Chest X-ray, PA view. Patient: 61 years old, sex F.
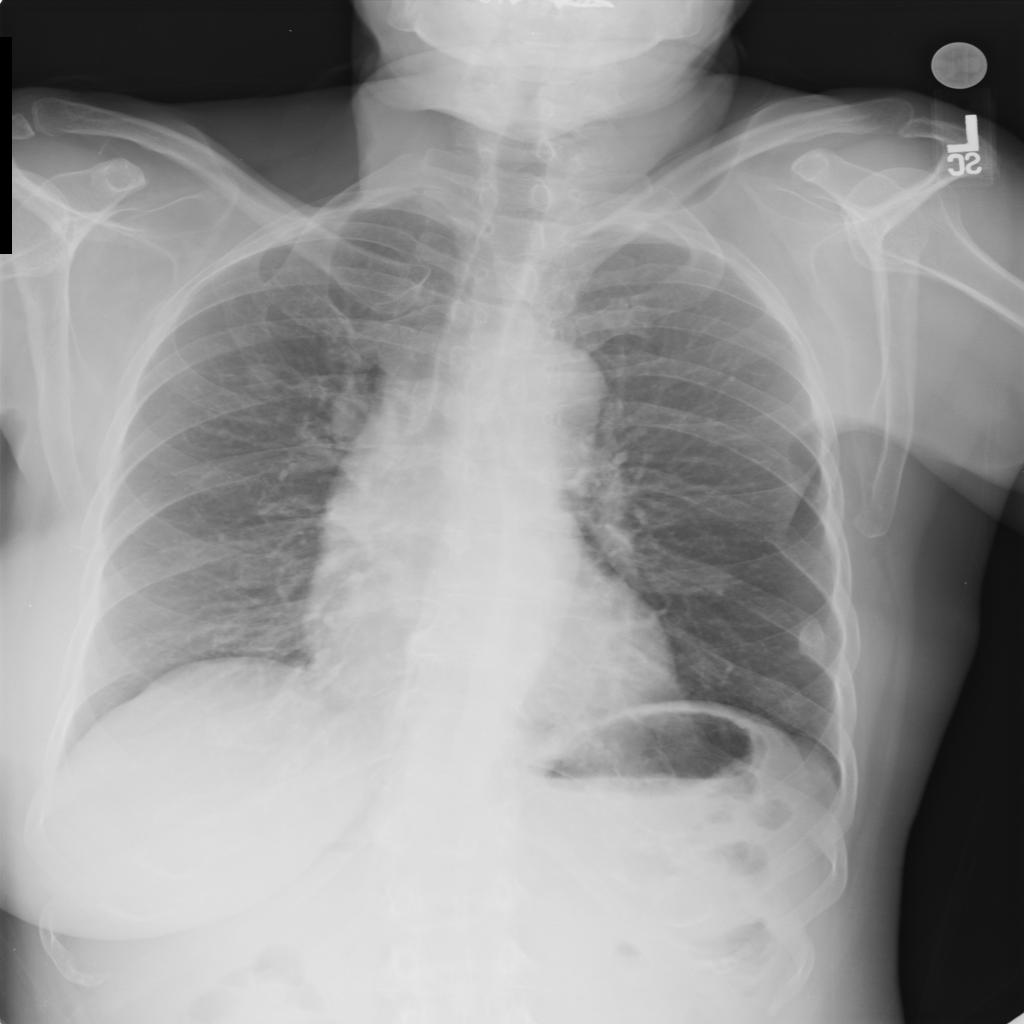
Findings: No Finding